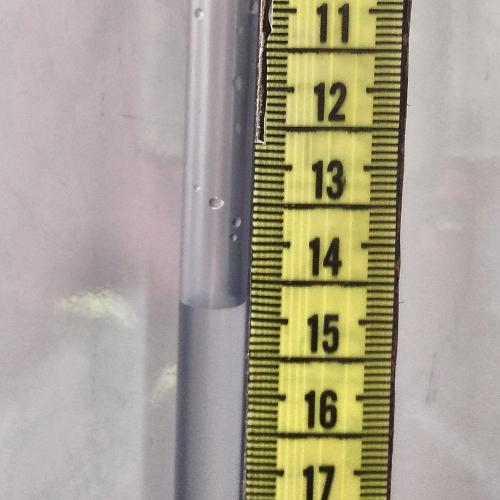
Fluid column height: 14.8 cm